Here is the envelope spectrum of one vibration snapshot from a rolling-element bearing, with each characteristic fault-frequency family marked on the frequency axis. Classify the bearing condition as one of: normal, inner_race, outer_race, ball.
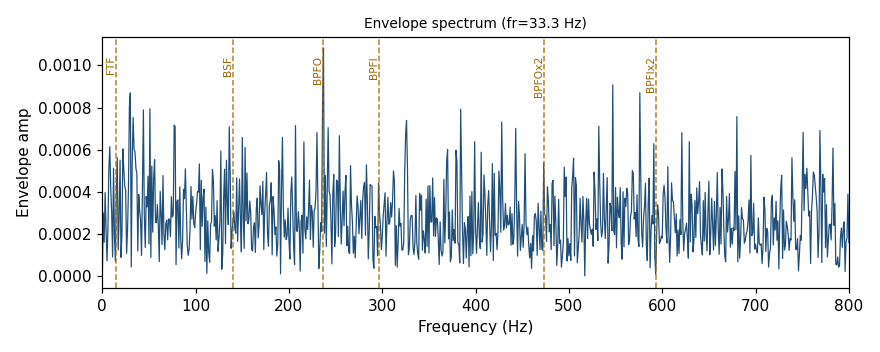
Answer: normal